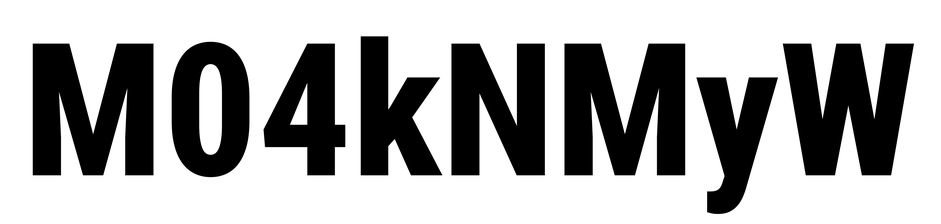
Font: Roboto_Condensed_ExtraBold